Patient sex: F
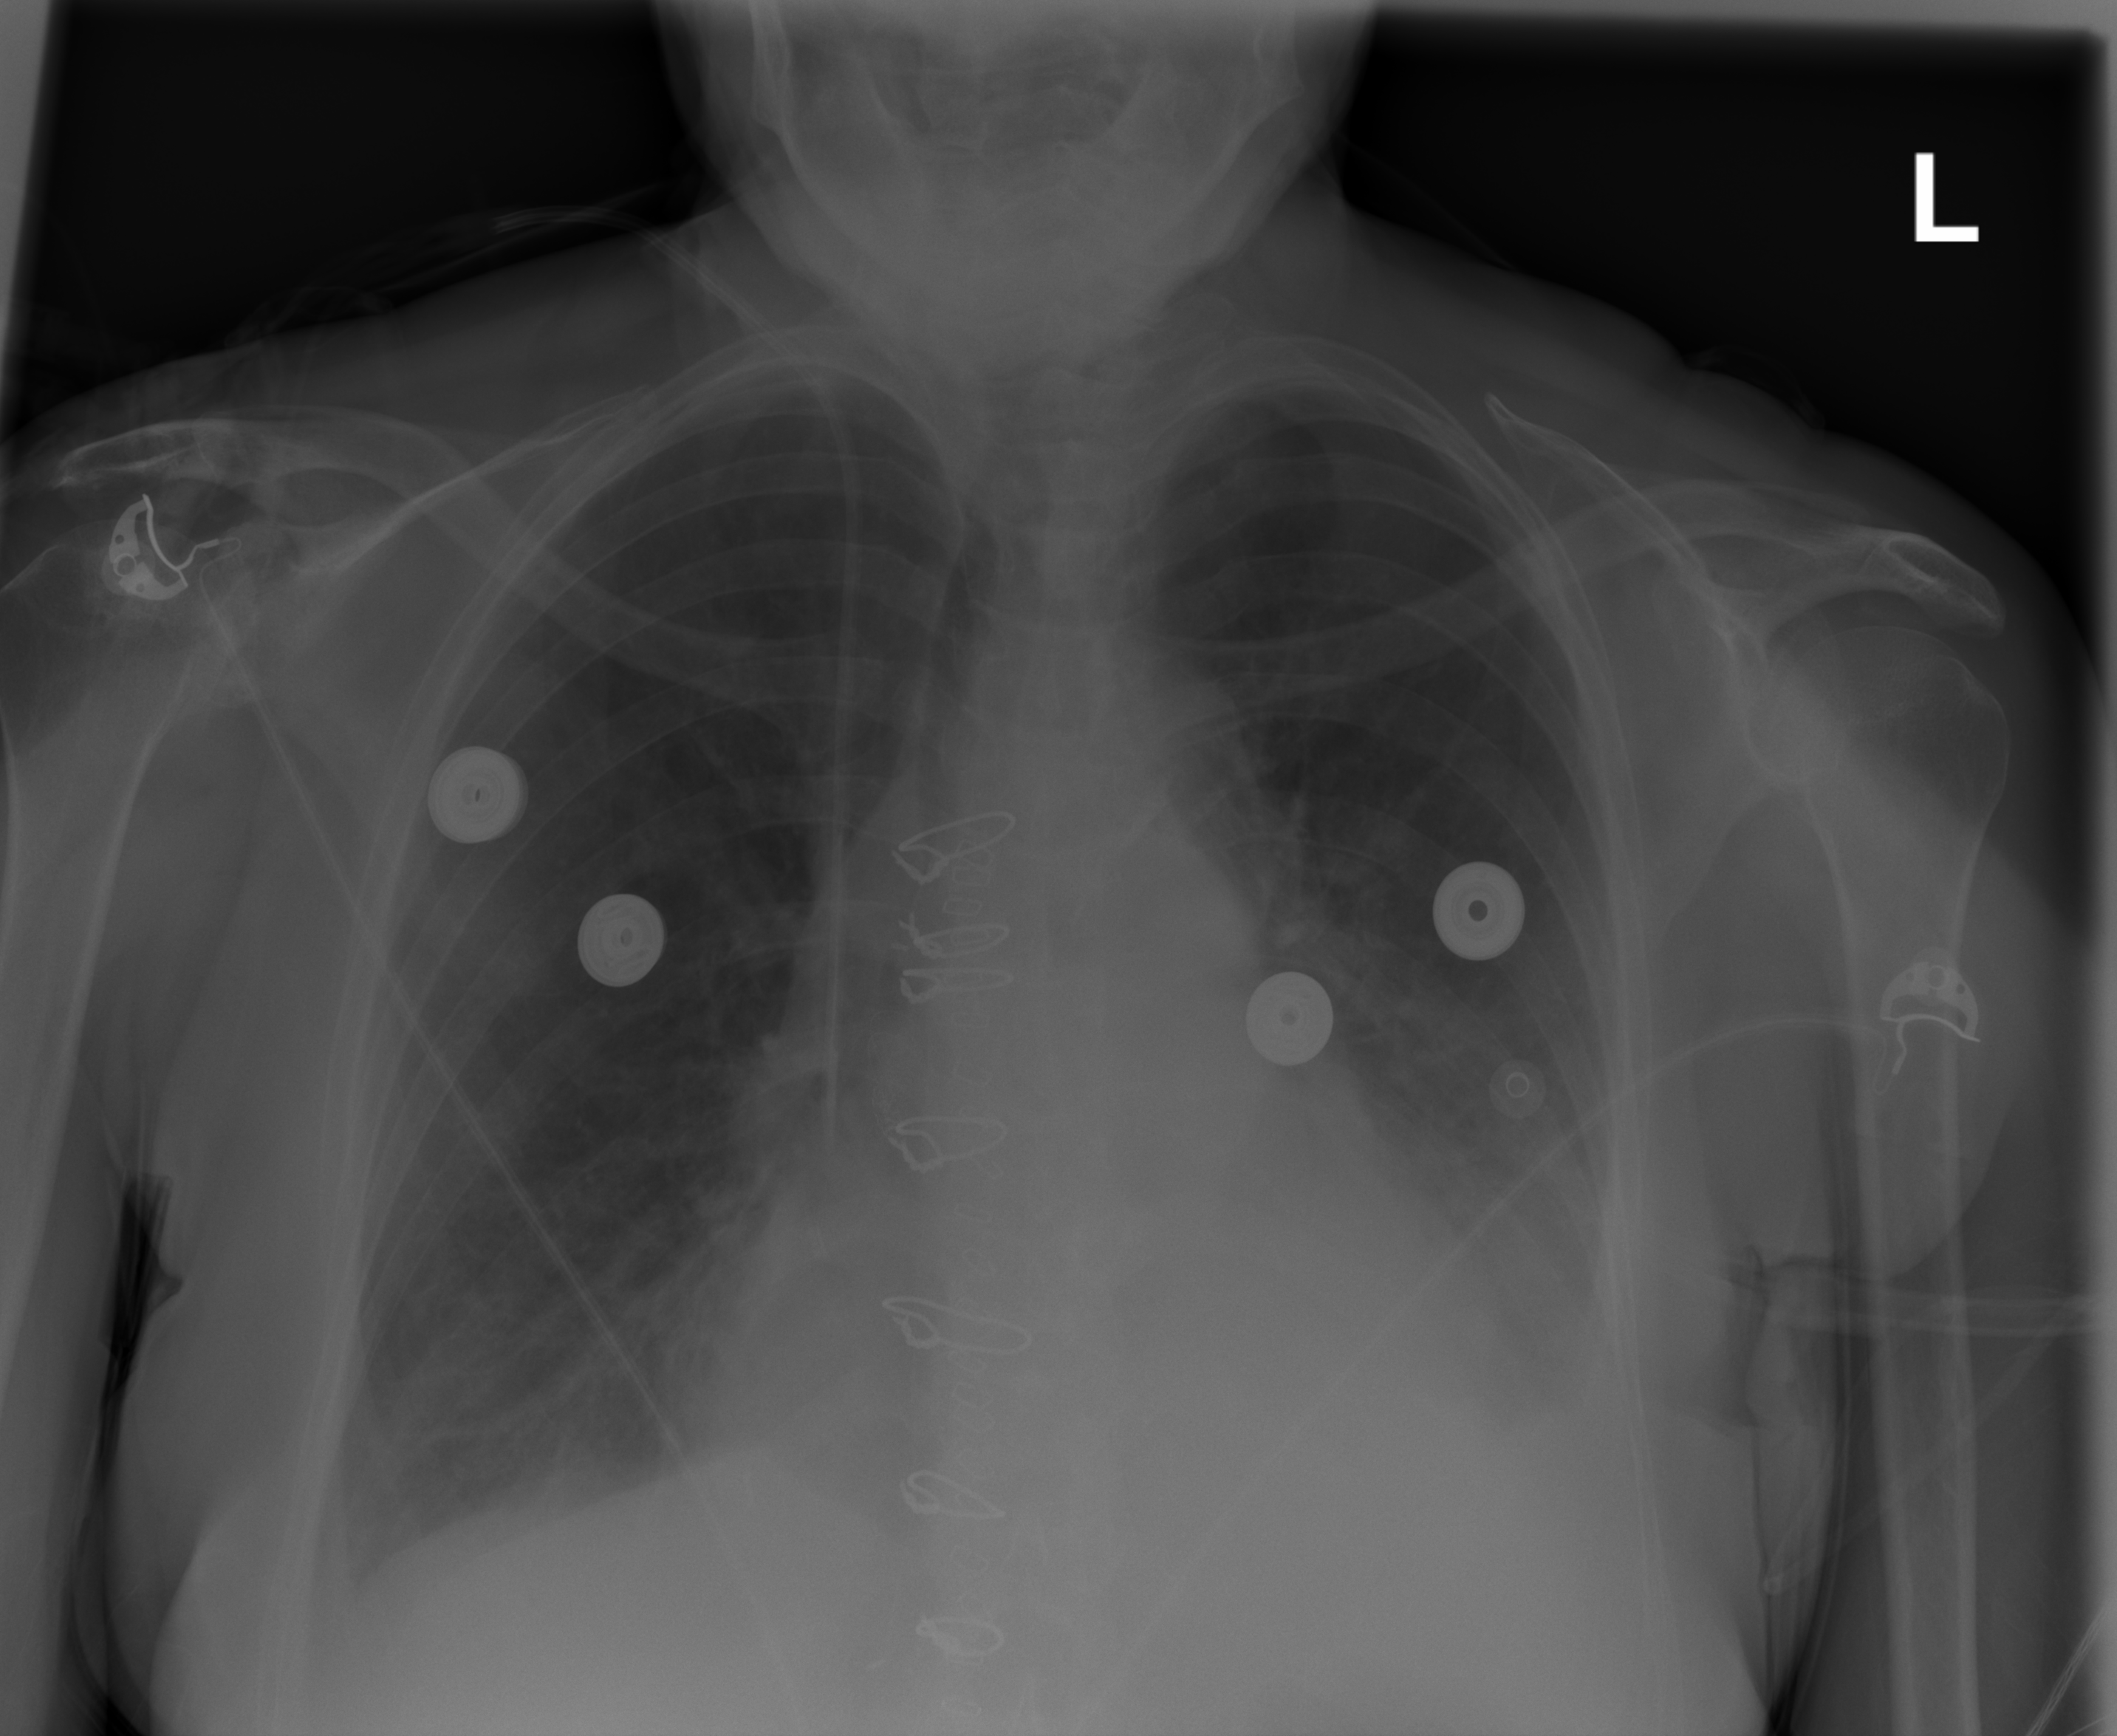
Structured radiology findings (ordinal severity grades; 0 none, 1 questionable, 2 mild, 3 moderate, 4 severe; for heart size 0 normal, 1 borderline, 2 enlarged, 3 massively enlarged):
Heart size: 0
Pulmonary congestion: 0
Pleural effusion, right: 0
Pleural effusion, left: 2
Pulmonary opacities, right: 0
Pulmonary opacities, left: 0
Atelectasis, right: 0
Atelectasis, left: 2